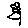
Label: flower